Field crop: maize
Growth stage: 2
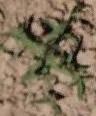
Species: atriplex